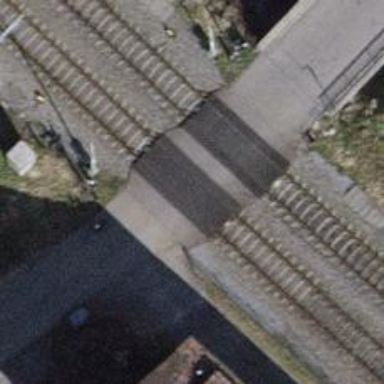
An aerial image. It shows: Railway level crossing.